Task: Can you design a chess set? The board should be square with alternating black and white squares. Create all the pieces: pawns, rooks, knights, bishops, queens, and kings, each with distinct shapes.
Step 3512:
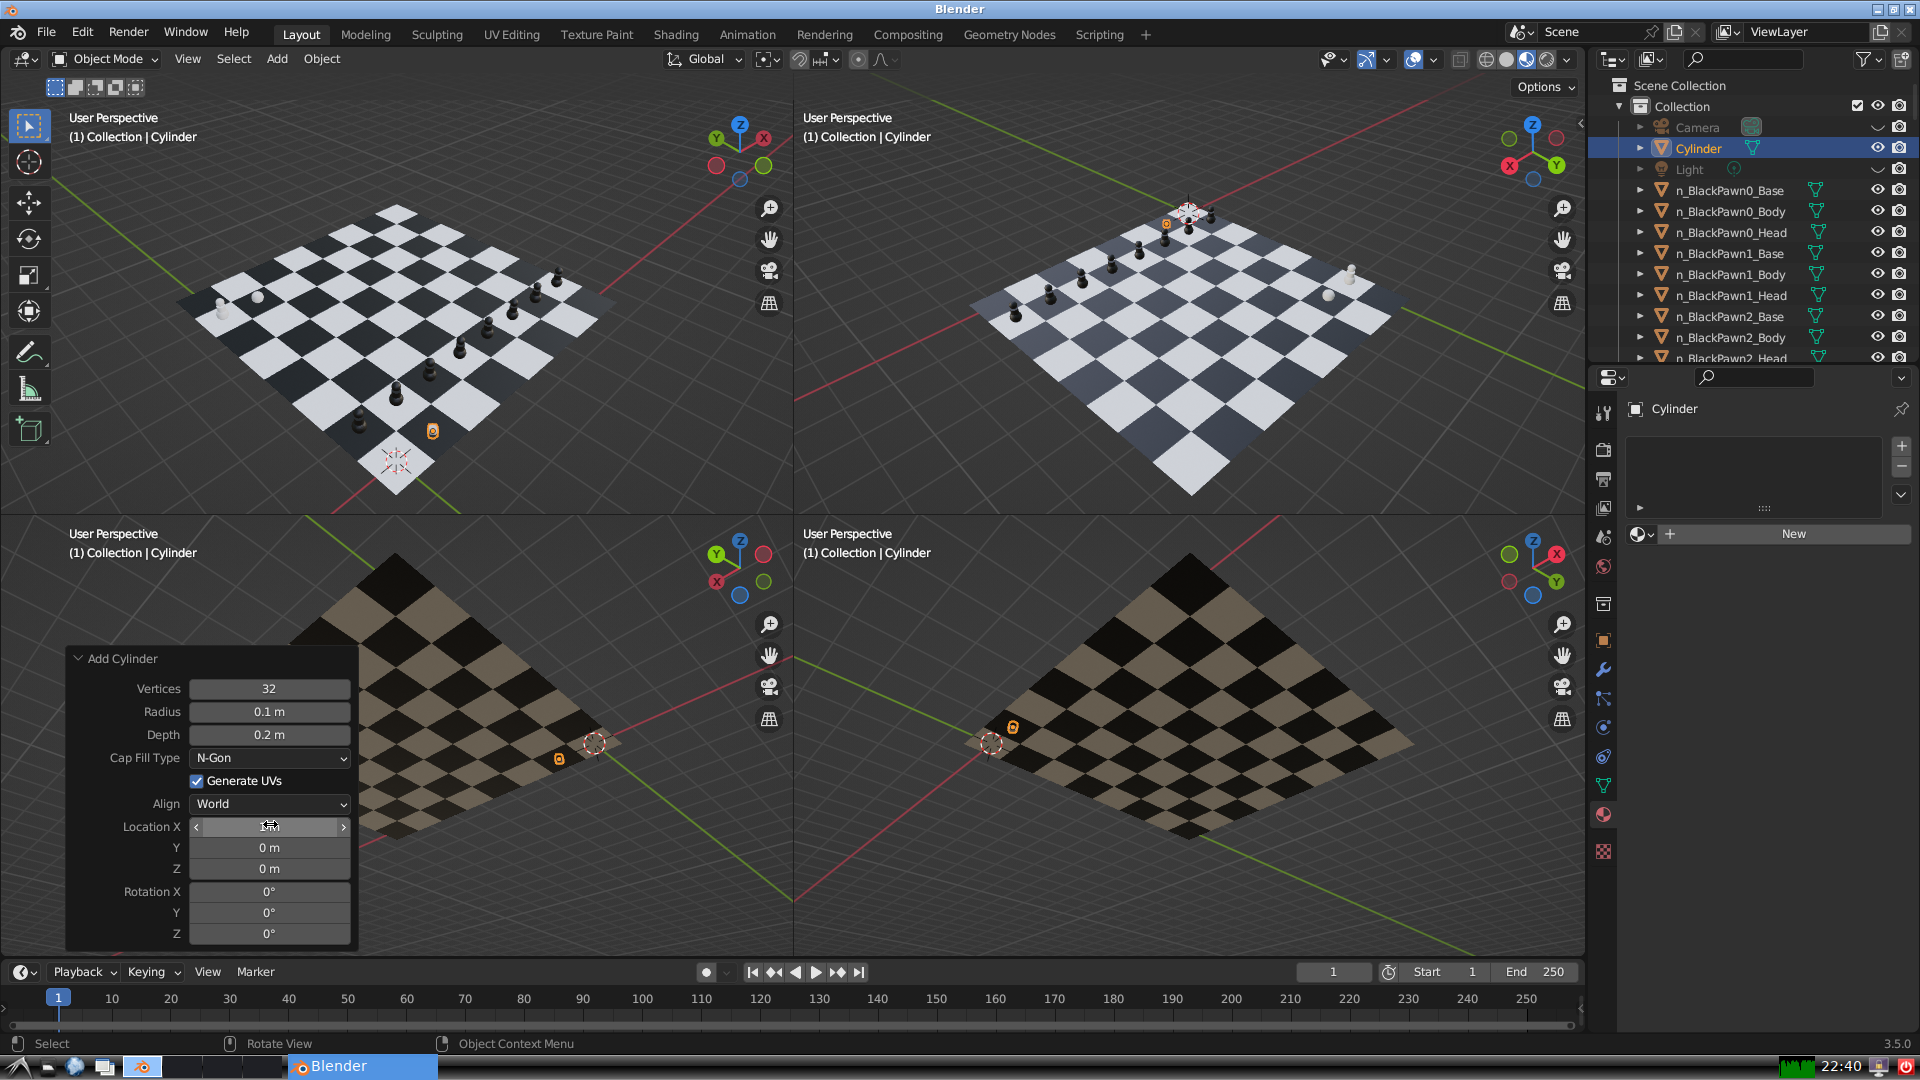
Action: {"mouse_move": [270, 844]}